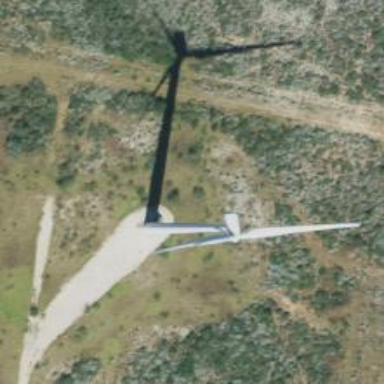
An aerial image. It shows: Wind generator using horizontal axis wind turbines.